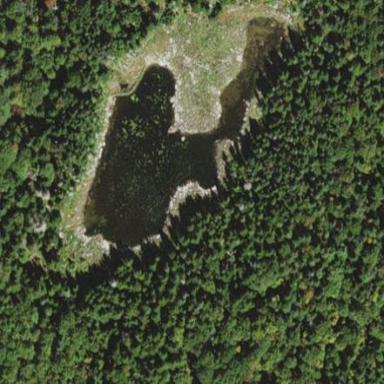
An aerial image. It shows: Serene pond surrounded by nature.